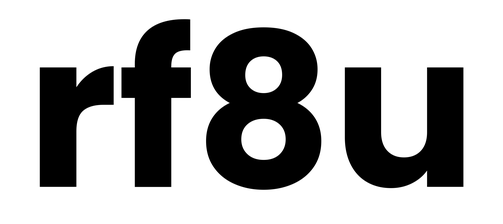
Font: Poppins-Bold